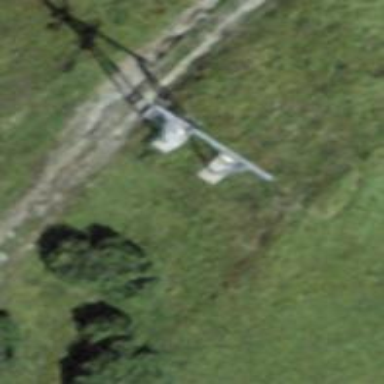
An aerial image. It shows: Pylon used for aerialway.